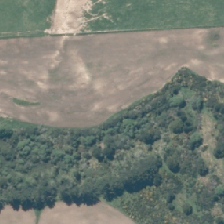
Land cover: herbaceous_freshwater_vege